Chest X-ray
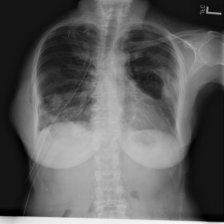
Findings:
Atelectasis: negative
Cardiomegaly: negative
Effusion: negative
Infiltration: negative
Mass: negative
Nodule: negative
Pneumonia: negative
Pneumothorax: positive
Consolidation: negative
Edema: negative
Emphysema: positive
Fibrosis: negative
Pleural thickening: positive
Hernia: negative